Interaction volume radius: 5 \u00c5
Interaction volume height: 20 \u00c5
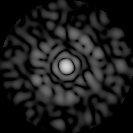
Disorder parameter: 0.779